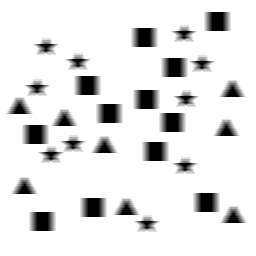
Squares: 12
Triangles: 8
Stars: 10
Total shapes: 30